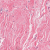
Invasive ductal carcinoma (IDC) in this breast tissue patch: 0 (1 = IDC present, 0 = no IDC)